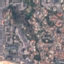
Label: Residential